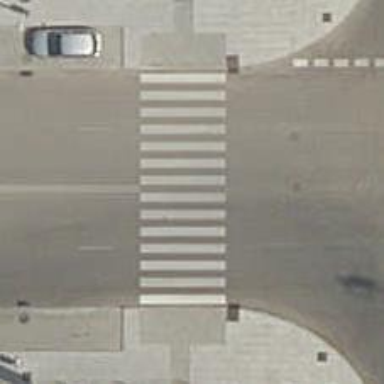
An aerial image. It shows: Uncontrolled road crossing.